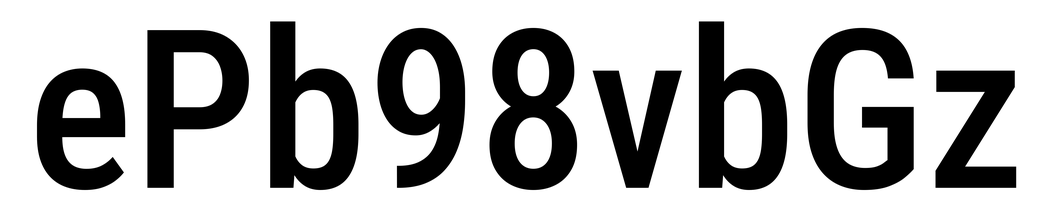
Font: Roboto_Condensed_Medium